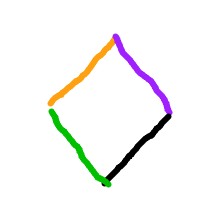
Shape: rhombus